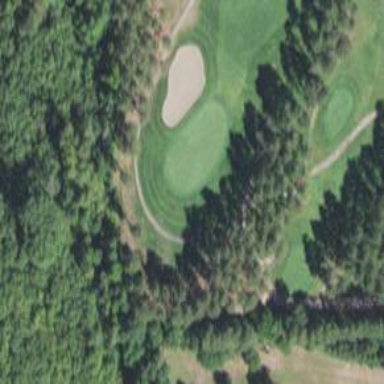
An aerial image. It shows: Pathway for golfing.